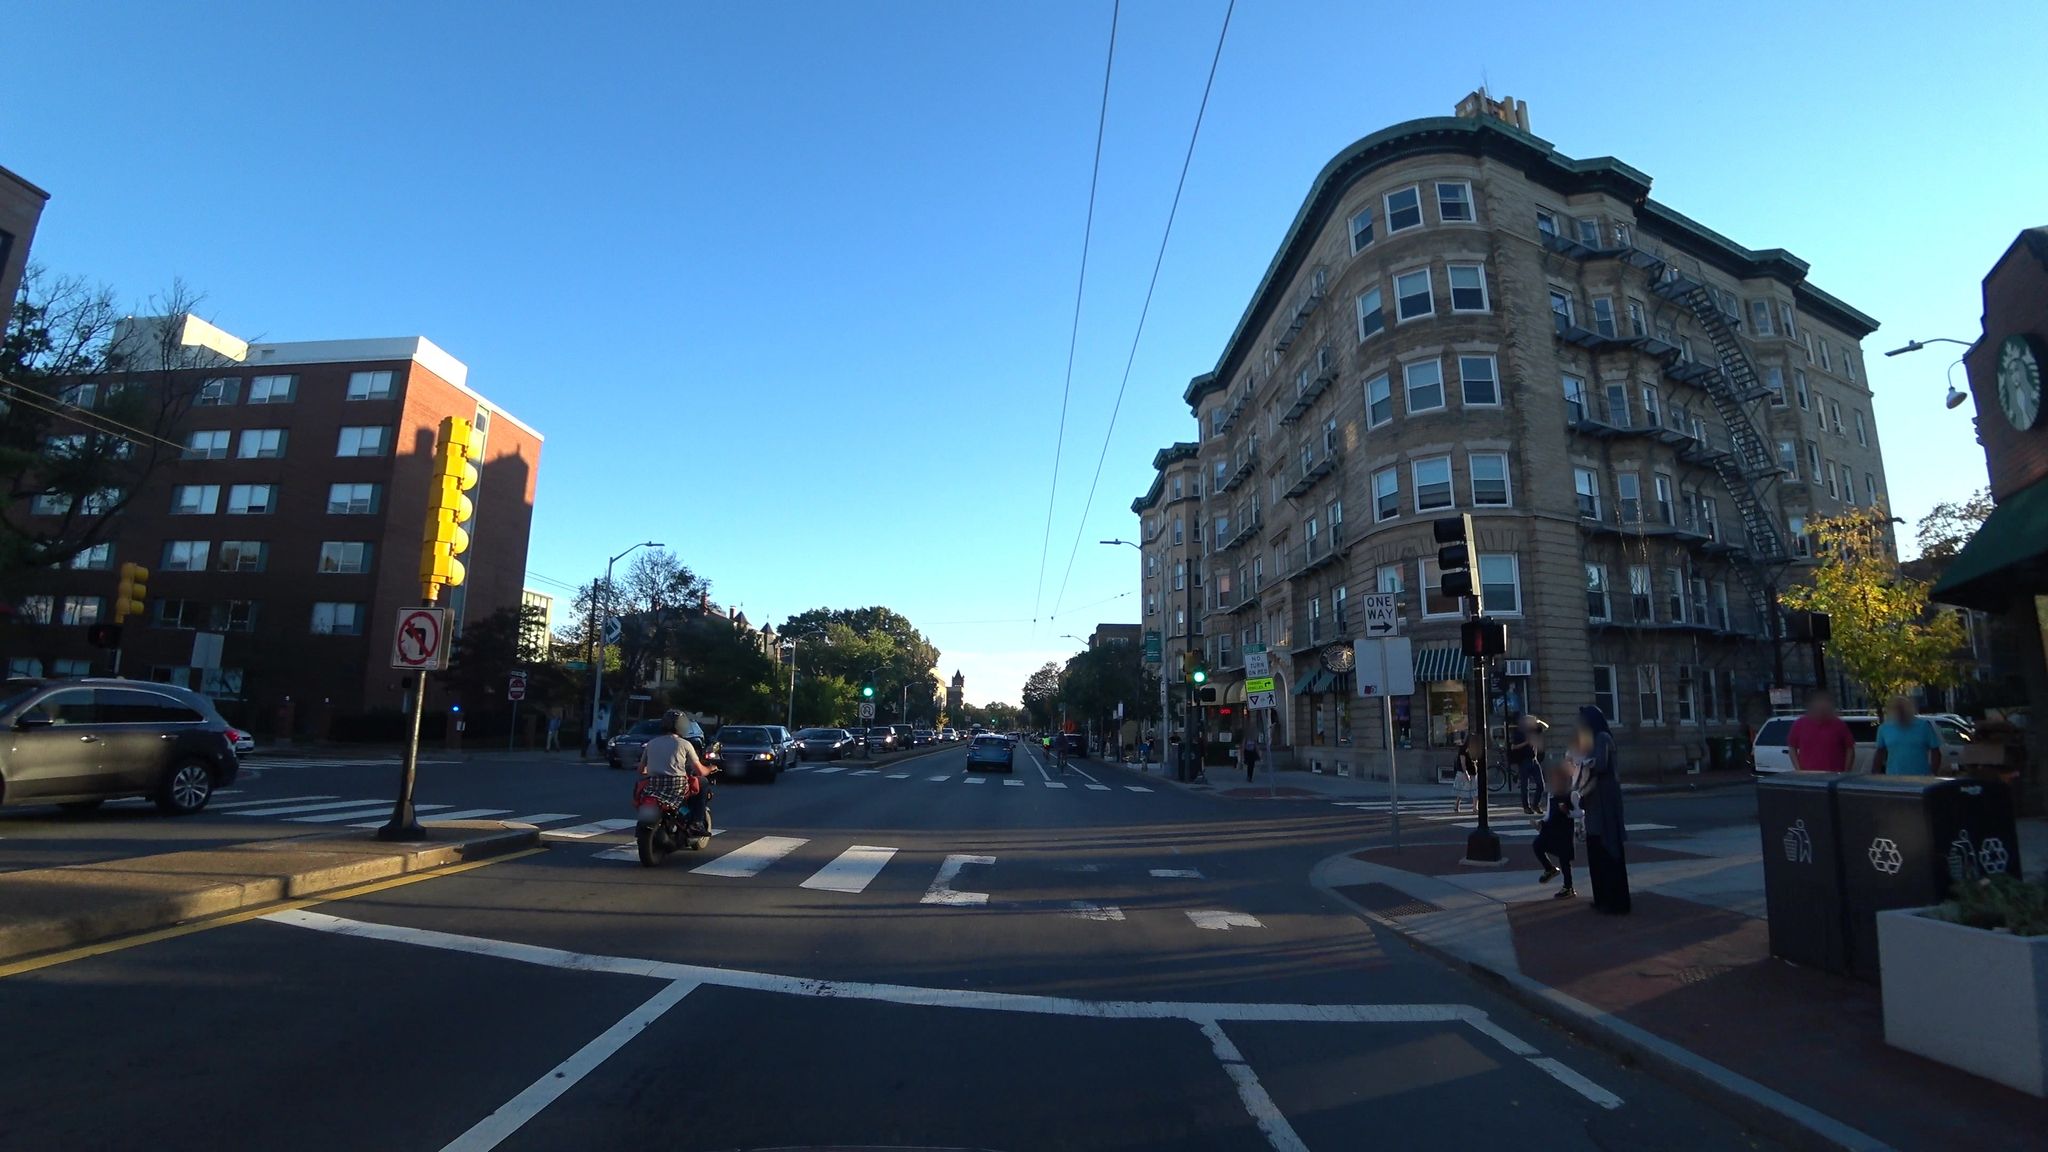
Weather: clear
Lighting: day
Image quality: good
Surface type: driving surface
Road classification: primary
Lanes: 2
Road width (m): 26.8
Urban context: urban centre
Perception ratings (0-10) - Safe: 3.01, Lively: 9.37, Beautiful: 7.51, Boring: 1.65, Depressing: 1.47, Wealthy: 8.32